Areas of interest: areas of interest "Hui Tai Badminton Court"
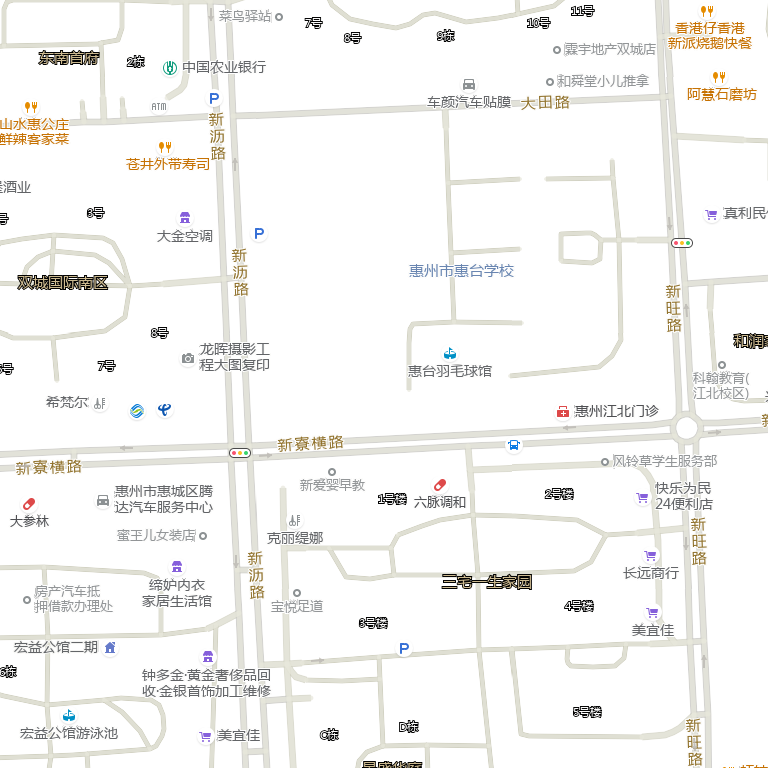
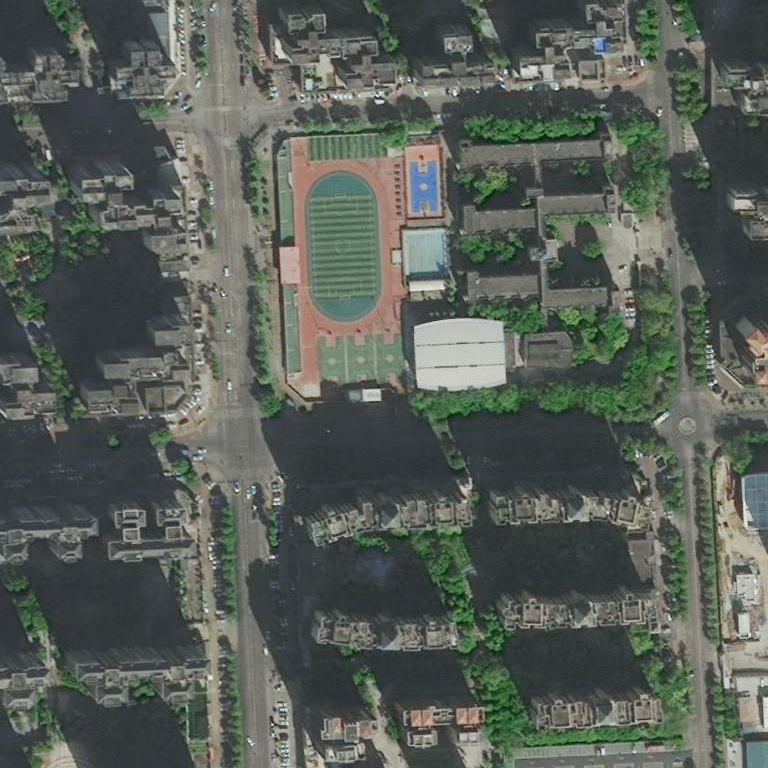